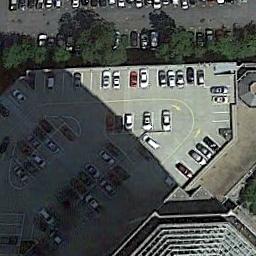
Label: parking_lot